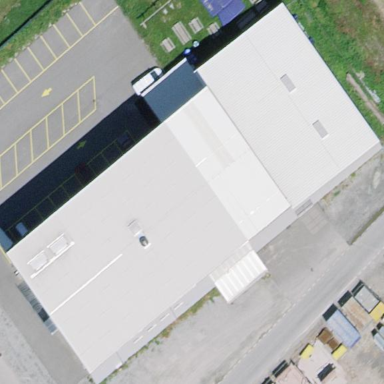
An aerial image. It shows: Building.